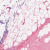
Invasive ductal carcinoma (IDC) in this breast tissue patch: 0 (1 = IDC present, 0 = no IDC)